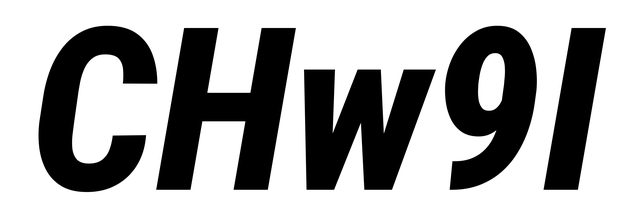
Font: Roboto-Italic_Condensed_ExtraBold_Italic